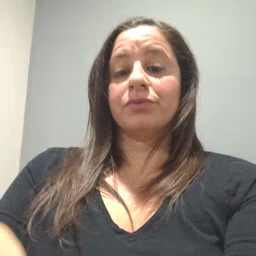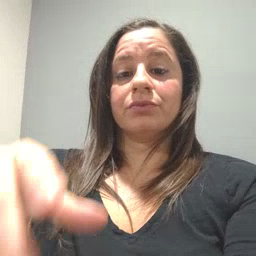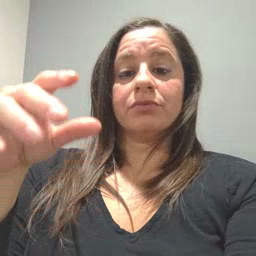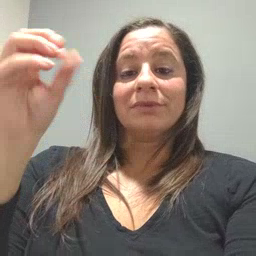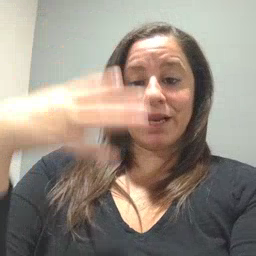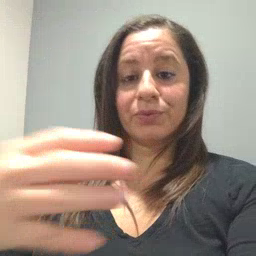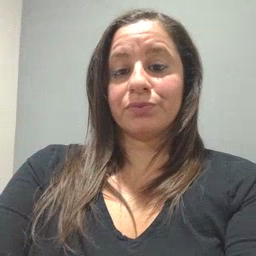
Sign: shower